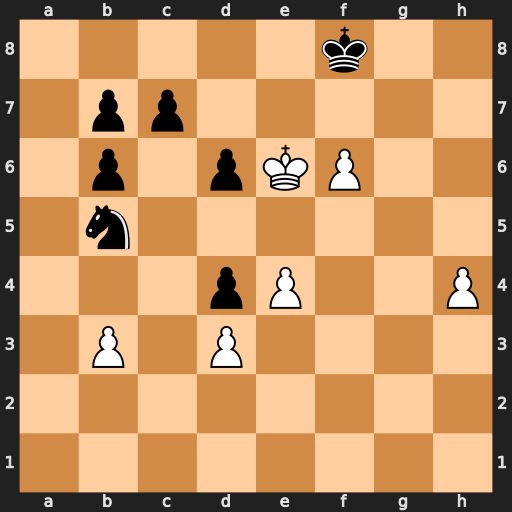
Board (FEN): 5k2/1pp5/1p1pKP2/1n6/3pP2P/1P1P4/8/8
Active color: w
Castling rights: -
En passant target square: -
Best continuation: h5 Na7 h6 Nc6 h7 Nd8+ Kd7 Nf7 Kxc7